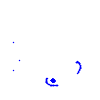
Particle: pion